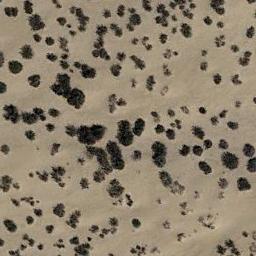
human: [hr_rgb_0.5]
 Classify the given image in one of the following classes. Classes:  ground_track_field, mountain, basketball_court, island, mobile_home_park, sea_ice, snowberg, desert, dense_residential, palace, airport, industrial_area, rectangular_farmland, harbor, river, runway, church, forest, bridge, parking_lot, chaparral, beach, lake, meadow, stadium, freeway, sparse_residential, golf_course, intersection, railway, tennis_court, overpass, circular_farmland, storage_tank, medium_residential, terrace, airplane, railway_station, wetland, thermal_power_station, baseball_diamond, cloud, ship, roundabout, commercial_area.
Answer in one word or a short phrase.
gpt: chaparral